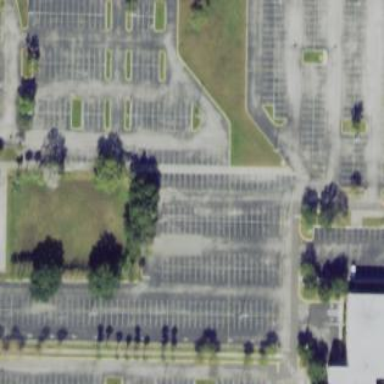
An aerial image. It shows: Parking area with asphalt surface. It is general parking space.